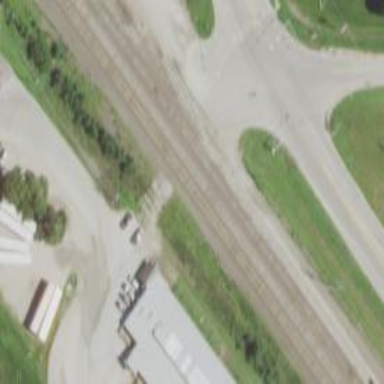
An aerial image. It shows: Railway siding with rails.